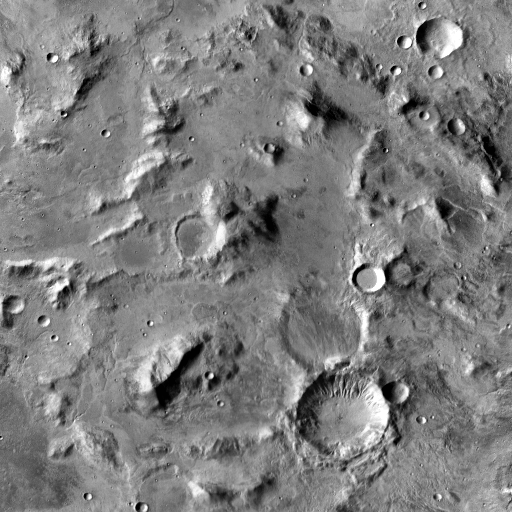
Crater classes present: Background, Other, Layered, Buried, Secondary